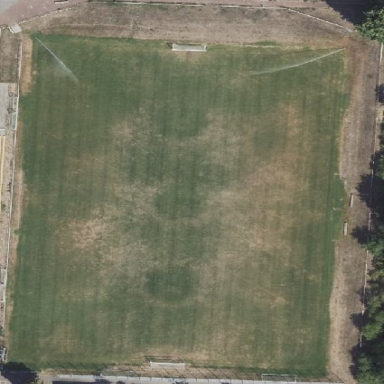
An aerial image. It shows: Multi-sport pitch with grass surface.